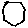
Label: hexagon